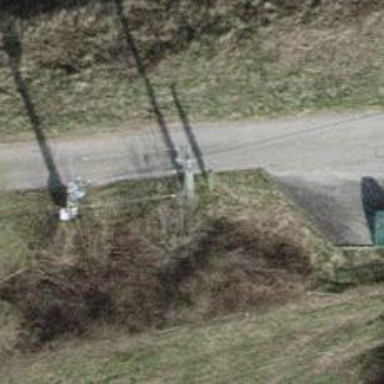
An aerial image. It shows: Distribution transformer attached to power pole.